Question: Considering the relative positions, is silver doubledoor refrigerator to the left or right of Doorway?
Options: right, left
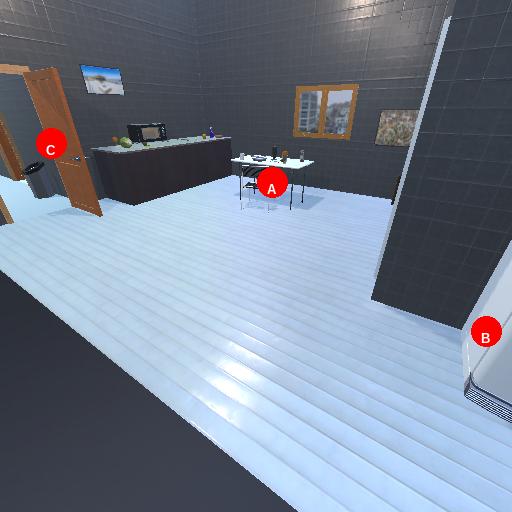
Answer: right